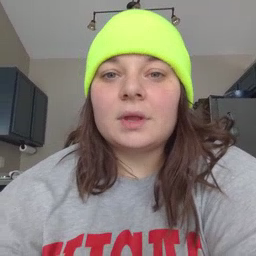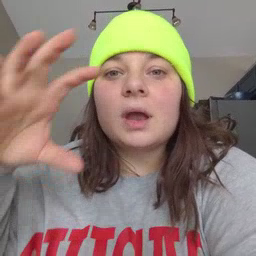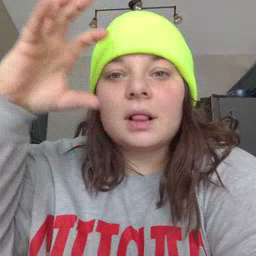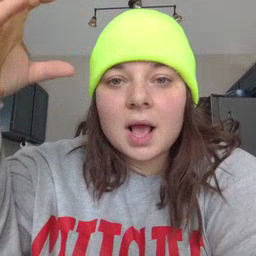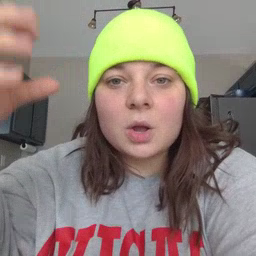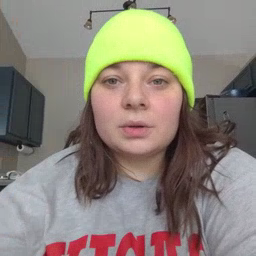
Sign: cloud